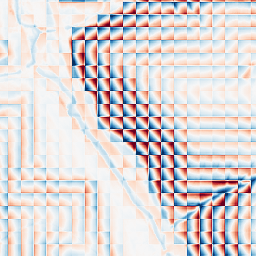
Category: wavelet
Decomposition family: wavelet_biorthogonal
Decomposition parameters: wavelet: bior1.3
level: 4
Upsampling method: sinc_hamming
Upsampling parameters: scale: 2
kernel_size: 16
Upsampling scale: 2